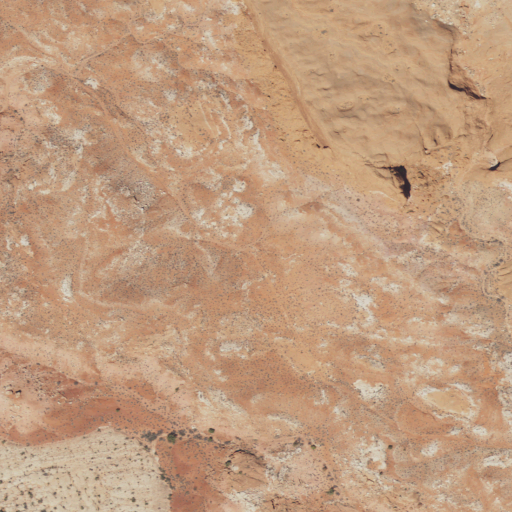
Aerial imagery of gap in Utah named Hall Divide containing shrub, barren land, and grassland